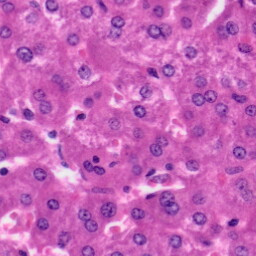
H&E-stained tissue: Liver